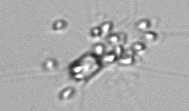
Label: Chaetoceros_didymus_TAG_external_flagellate